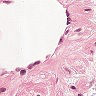
Metastatic tissue present: no